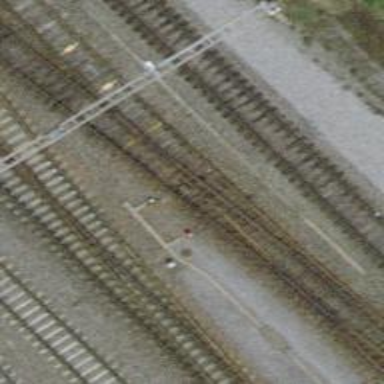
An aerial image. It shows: Single railway track with electrification through contact line.